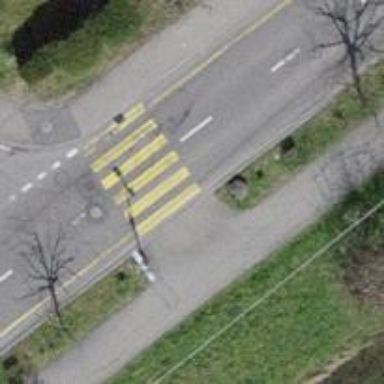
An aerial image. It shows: Uncontrolled zebra crossing on the road.